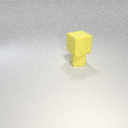
large yellow rubber cube above small yellow rubber cube